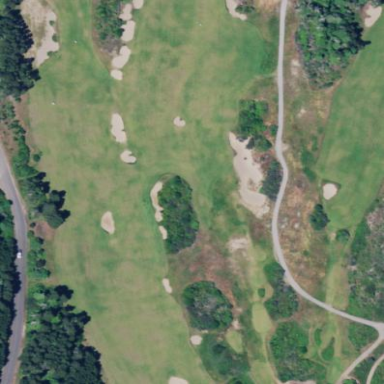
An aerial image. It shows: Golf fairway in the image.